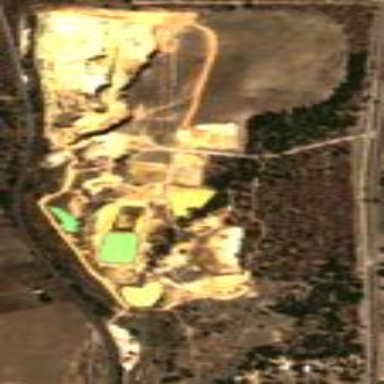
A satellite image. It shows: Quarry area.